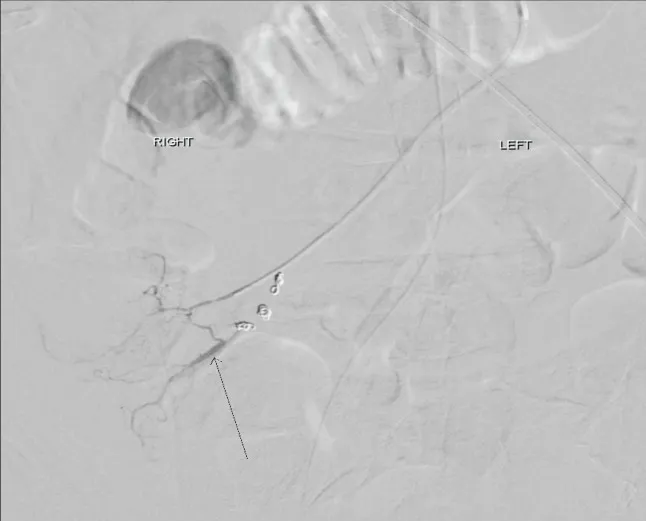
As the bleeding point was known to be from the caecum on CTA, a microcatheter was advanced into distal branches of the ileocolic artery and microcoils placed. After some coils were placed the branch demonstrating the bleeding point was identified (arrow.
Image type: radiology (ct)